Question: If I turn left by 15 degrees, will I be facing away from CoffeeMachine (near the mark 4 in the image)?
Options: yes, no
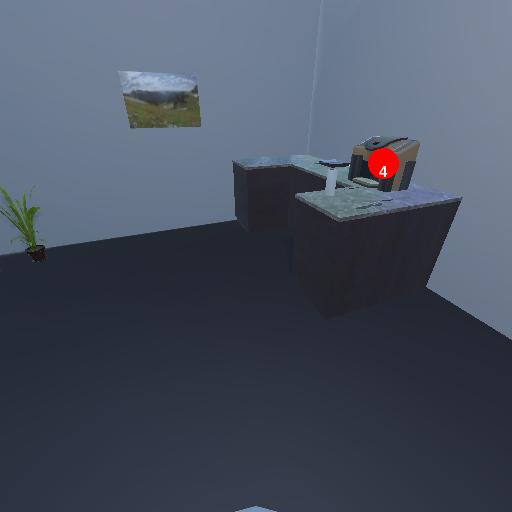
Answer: yes